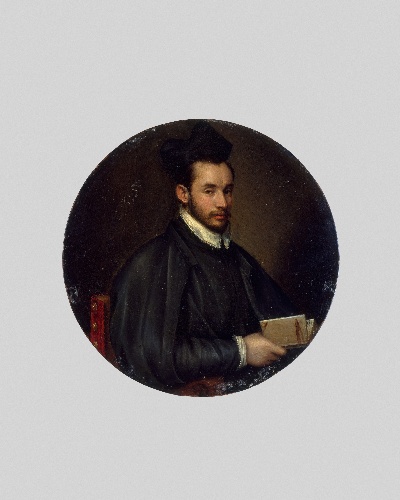
Title: Portrait of a Prelate
Artist: Lavinia Fontana
Artist bio: Italian, Bologna 1552–1614 Rome
Date: ca. 1580
Object type: Painting
Classification: Paintings
Medium: Oil on copper
Dimensions: Diameter 5 1/2 in. (14 cm)
Department: European Paintings
Credit line: Bequest of Millie Bruhl Fredrick, 1962
Accession year: 1962
Repository: Metropolitan Museum of Art, New York, NY
Tags: Men|Portraits